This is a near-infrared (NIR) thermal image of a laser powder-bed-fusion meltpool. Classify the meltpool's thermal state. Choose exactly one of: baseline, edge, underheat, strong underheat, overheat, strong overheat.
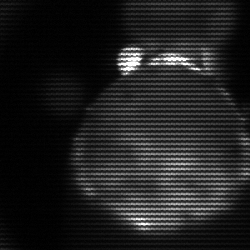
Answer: edge